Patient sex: M
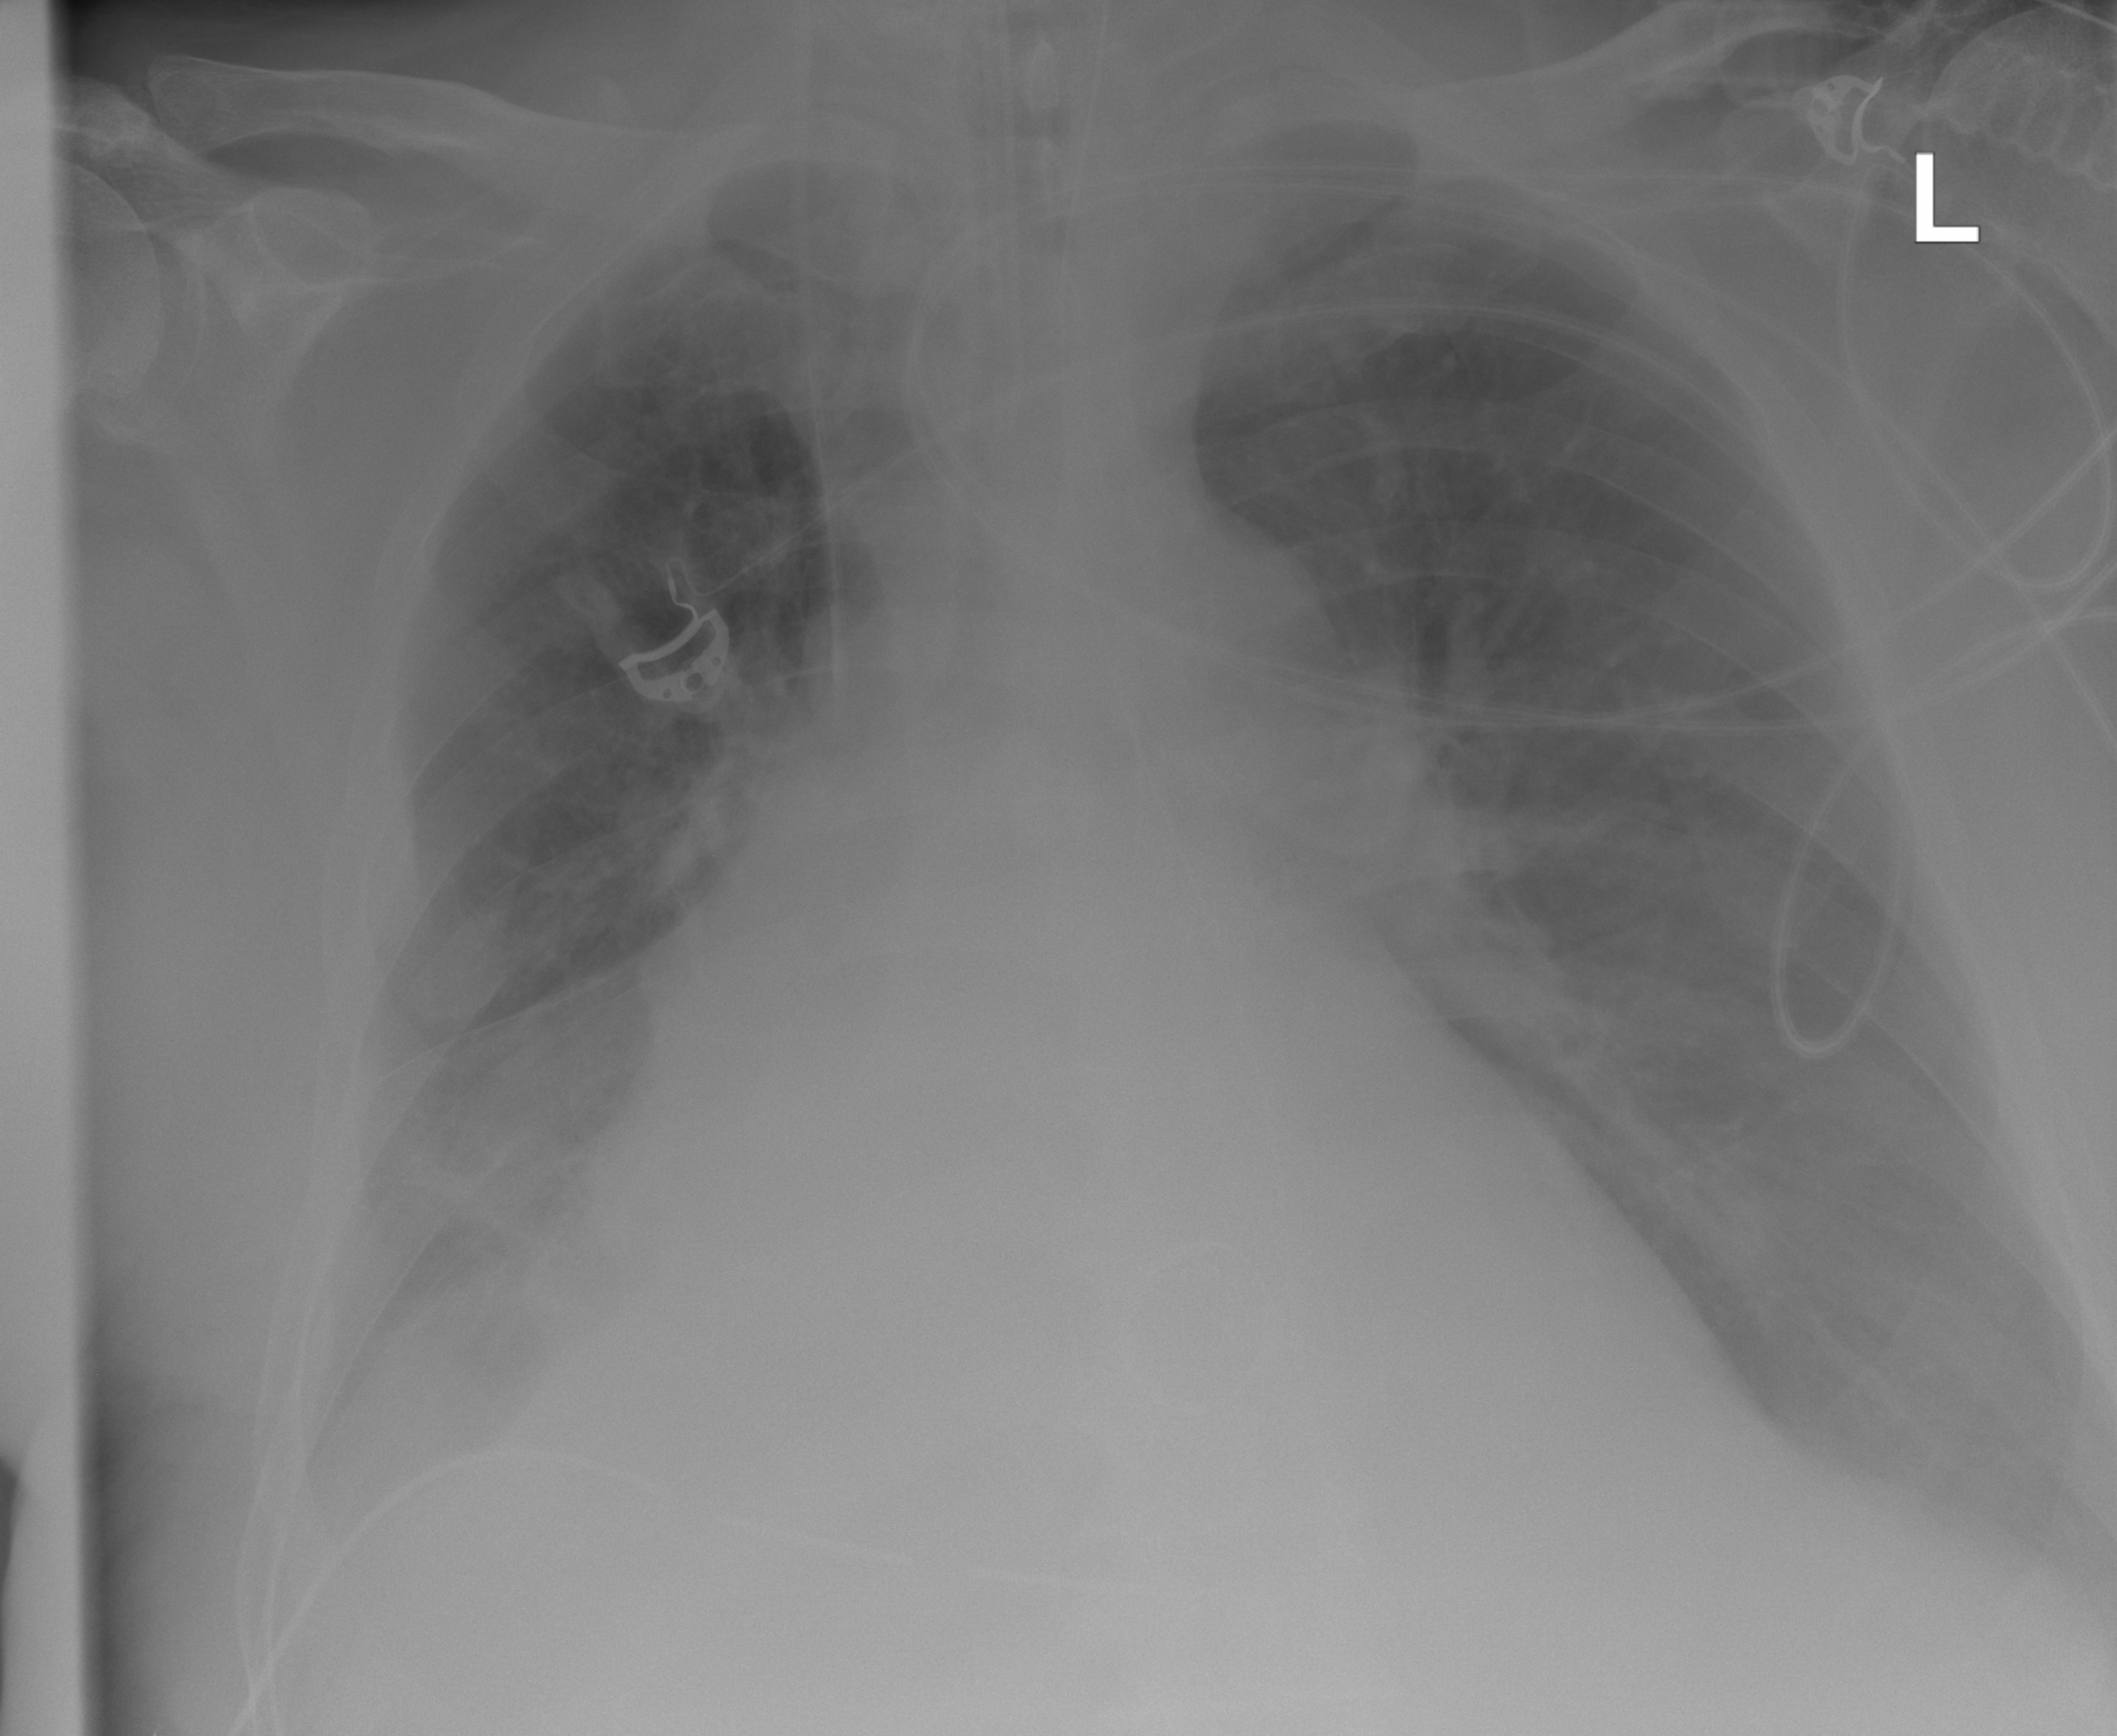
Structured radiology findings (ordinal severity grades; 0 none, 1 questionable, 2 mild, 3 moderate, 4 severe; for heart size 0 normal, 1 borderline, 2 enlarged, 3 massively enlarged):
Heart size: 3
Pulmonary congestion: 0
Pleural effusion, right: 2
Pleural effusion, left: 2
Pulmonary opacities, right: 1
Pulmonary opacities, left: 0
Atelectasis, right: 2
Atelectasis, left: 2